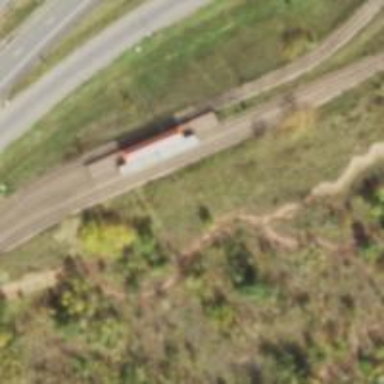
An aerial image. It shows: Railway station.